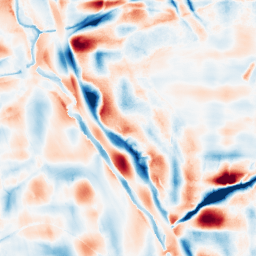
Category: wavelet
Decomposition family: wavelet_dwt
Decomposition parameters: wavelet: sym4
level: 5
Upsampling method: quartic
Upsampling parameters: scale: 4
Upsampling scale: 4